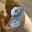
Label: 8